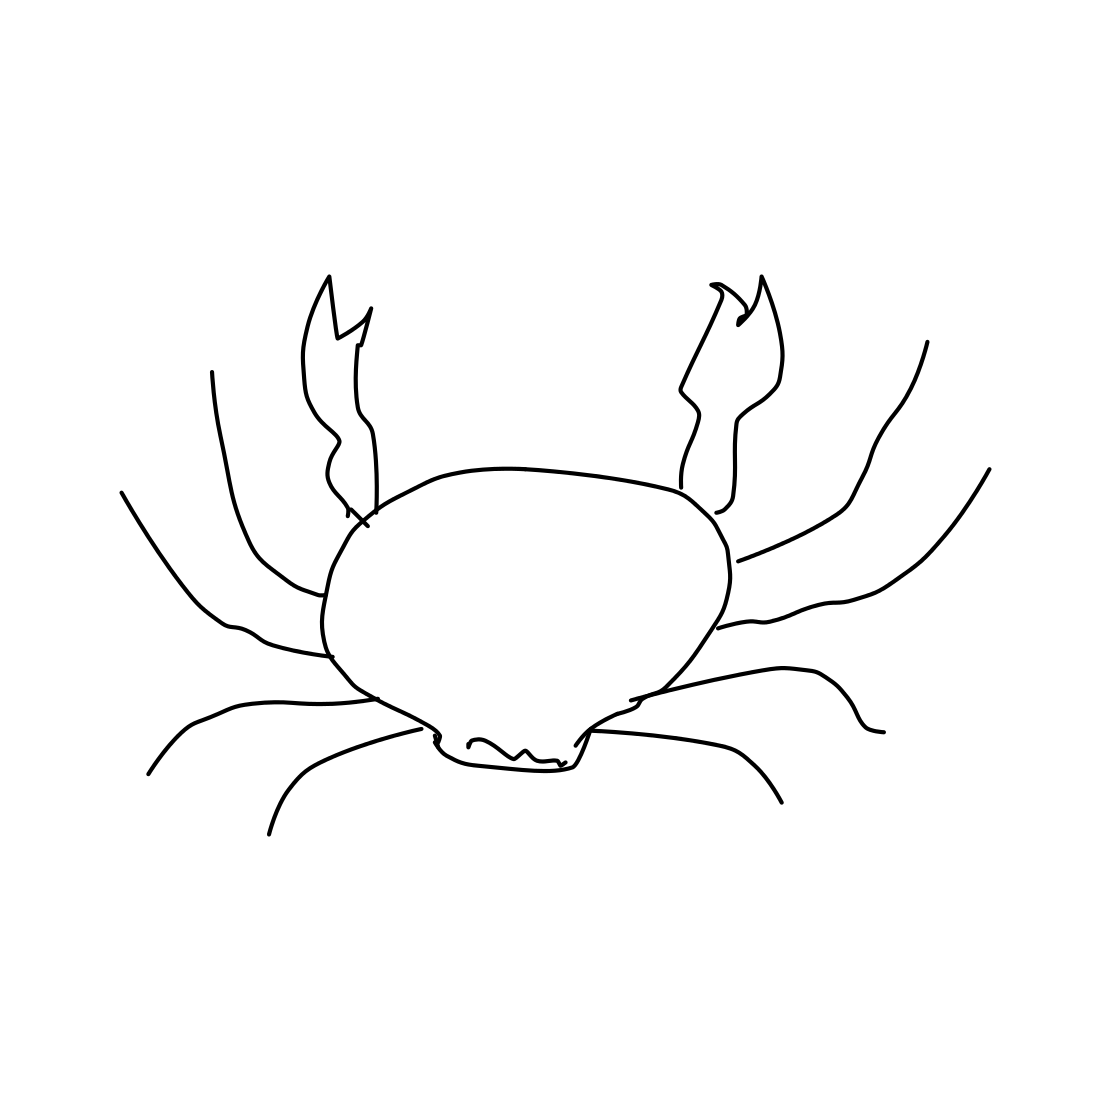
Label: crab